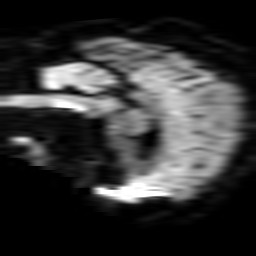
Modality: TRACE
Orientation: sagittal
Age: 47
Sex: male
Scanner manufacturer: philips
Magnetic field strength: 3 T
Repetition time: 3.132 s
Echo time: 0.076 s